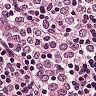
Metastatic tissue present: yes